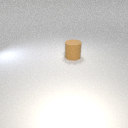
large brown rubber cylinder